Aerial crown-view tile of a tropical tree (Barro Colorado Island, Panama), acquired 20250317:
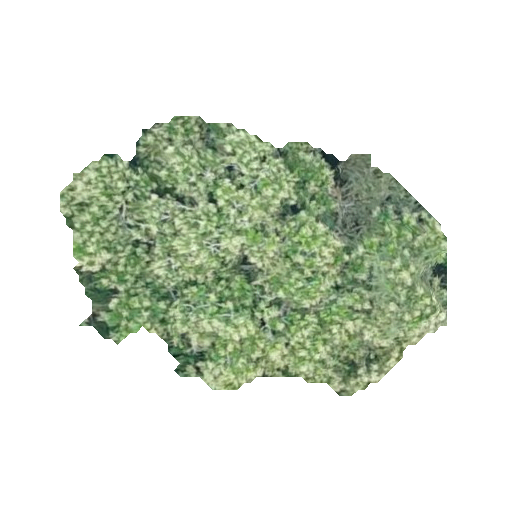
Species: Anacardium excelsum
GBIF accepted scientific name: Anacardium excelsum
Crown area: 115.422 m²